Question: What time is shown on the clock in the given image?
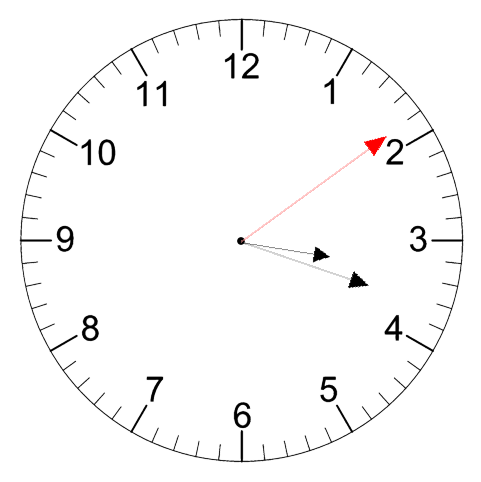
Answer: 03:18:09